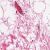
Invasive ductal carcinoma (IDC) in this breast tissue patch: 0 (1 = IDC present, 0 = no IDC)